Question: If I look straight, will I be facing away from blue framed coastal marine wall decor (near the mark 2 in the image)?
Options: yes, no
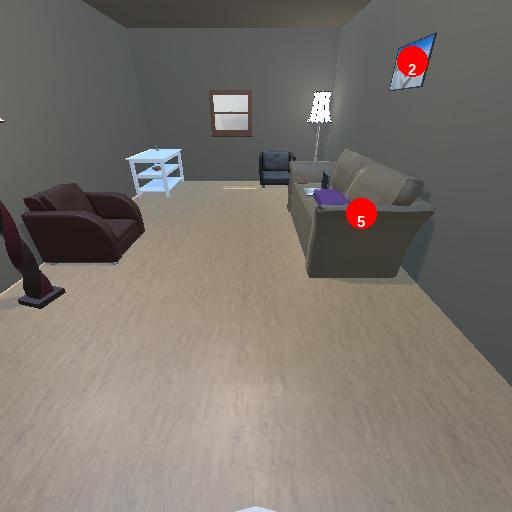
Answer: yes